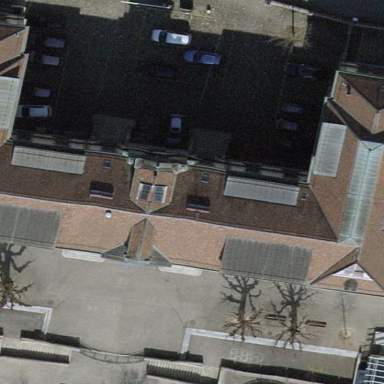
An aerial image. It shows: School building.